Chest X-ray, PA view. Patient: 49 years old, sex M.
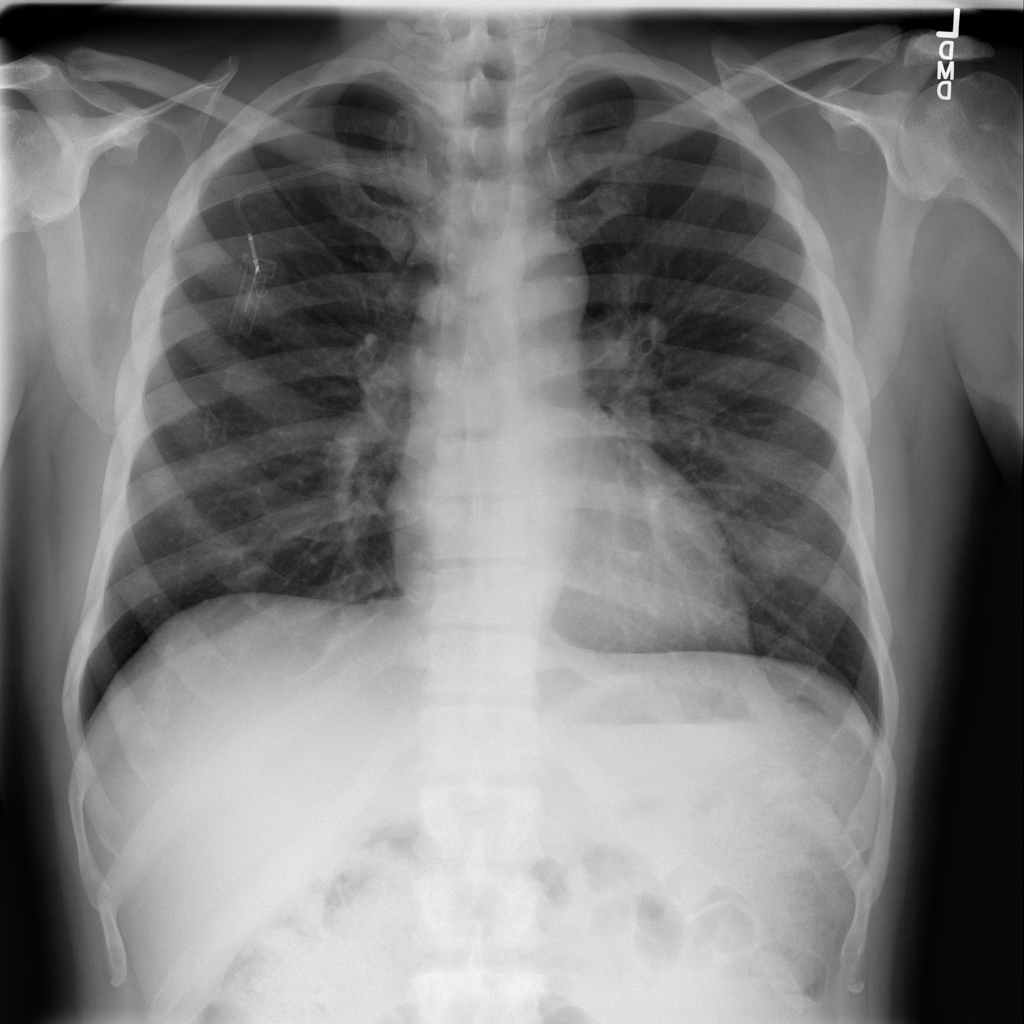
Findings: No Finding